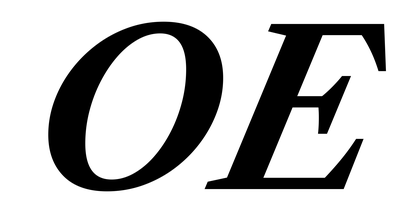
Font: LibreCaslonText-Italic_Bold_Italic